Field crop: tomato
Growth stage: 1
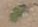
Species: solanum